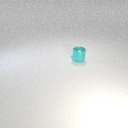
small cyan metal cylinder